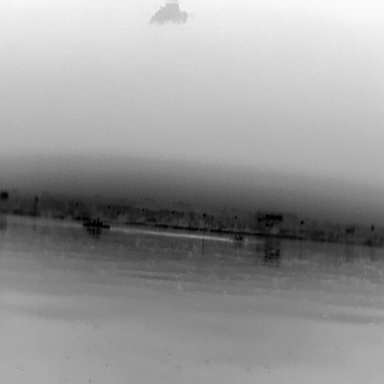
There are two objects shown in the infrared image, including a warship, and a canoe.